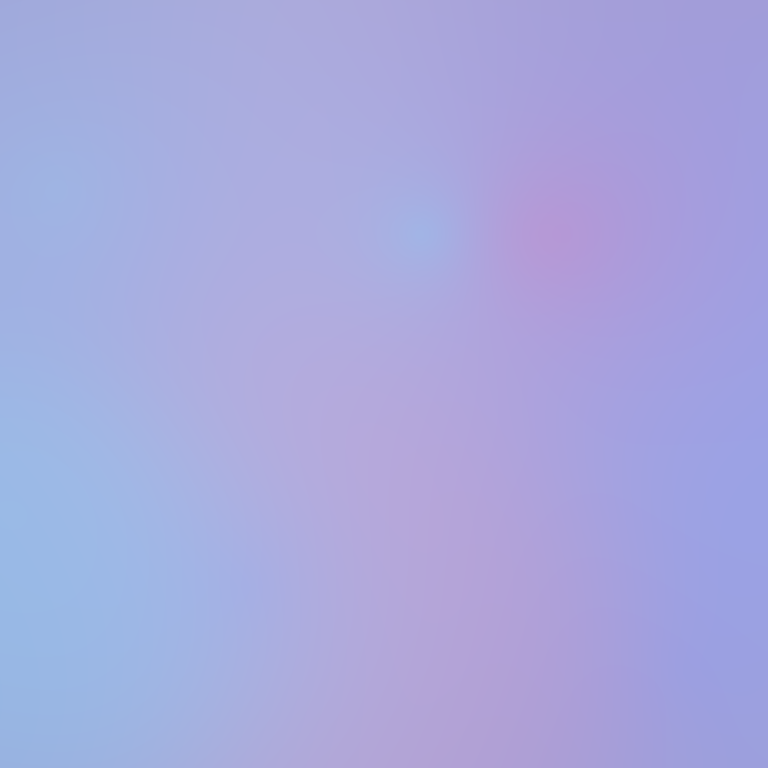
Abstract light effect, smooth gradient from soft lavender to gentle blue, serene atmosphere, diffuse glow, no room, no furniture, no objects.